五年级 · 立体几何学
（2022・罗源县）如图, 正方体和长方体都是由相同的小正方体摆成的，比较发现，（）

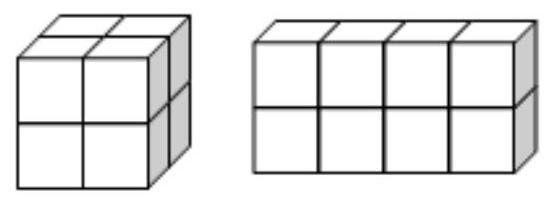
A. 正方体的表面积大
B. 正方体的体积大
C. 长方体的表面积大
D. 长方体的体积大

答案: C
解析: 解 因为正方体和长方体的体积相等, 所以长方体的表面积大于正方体的表面积。故选: $C$ 。